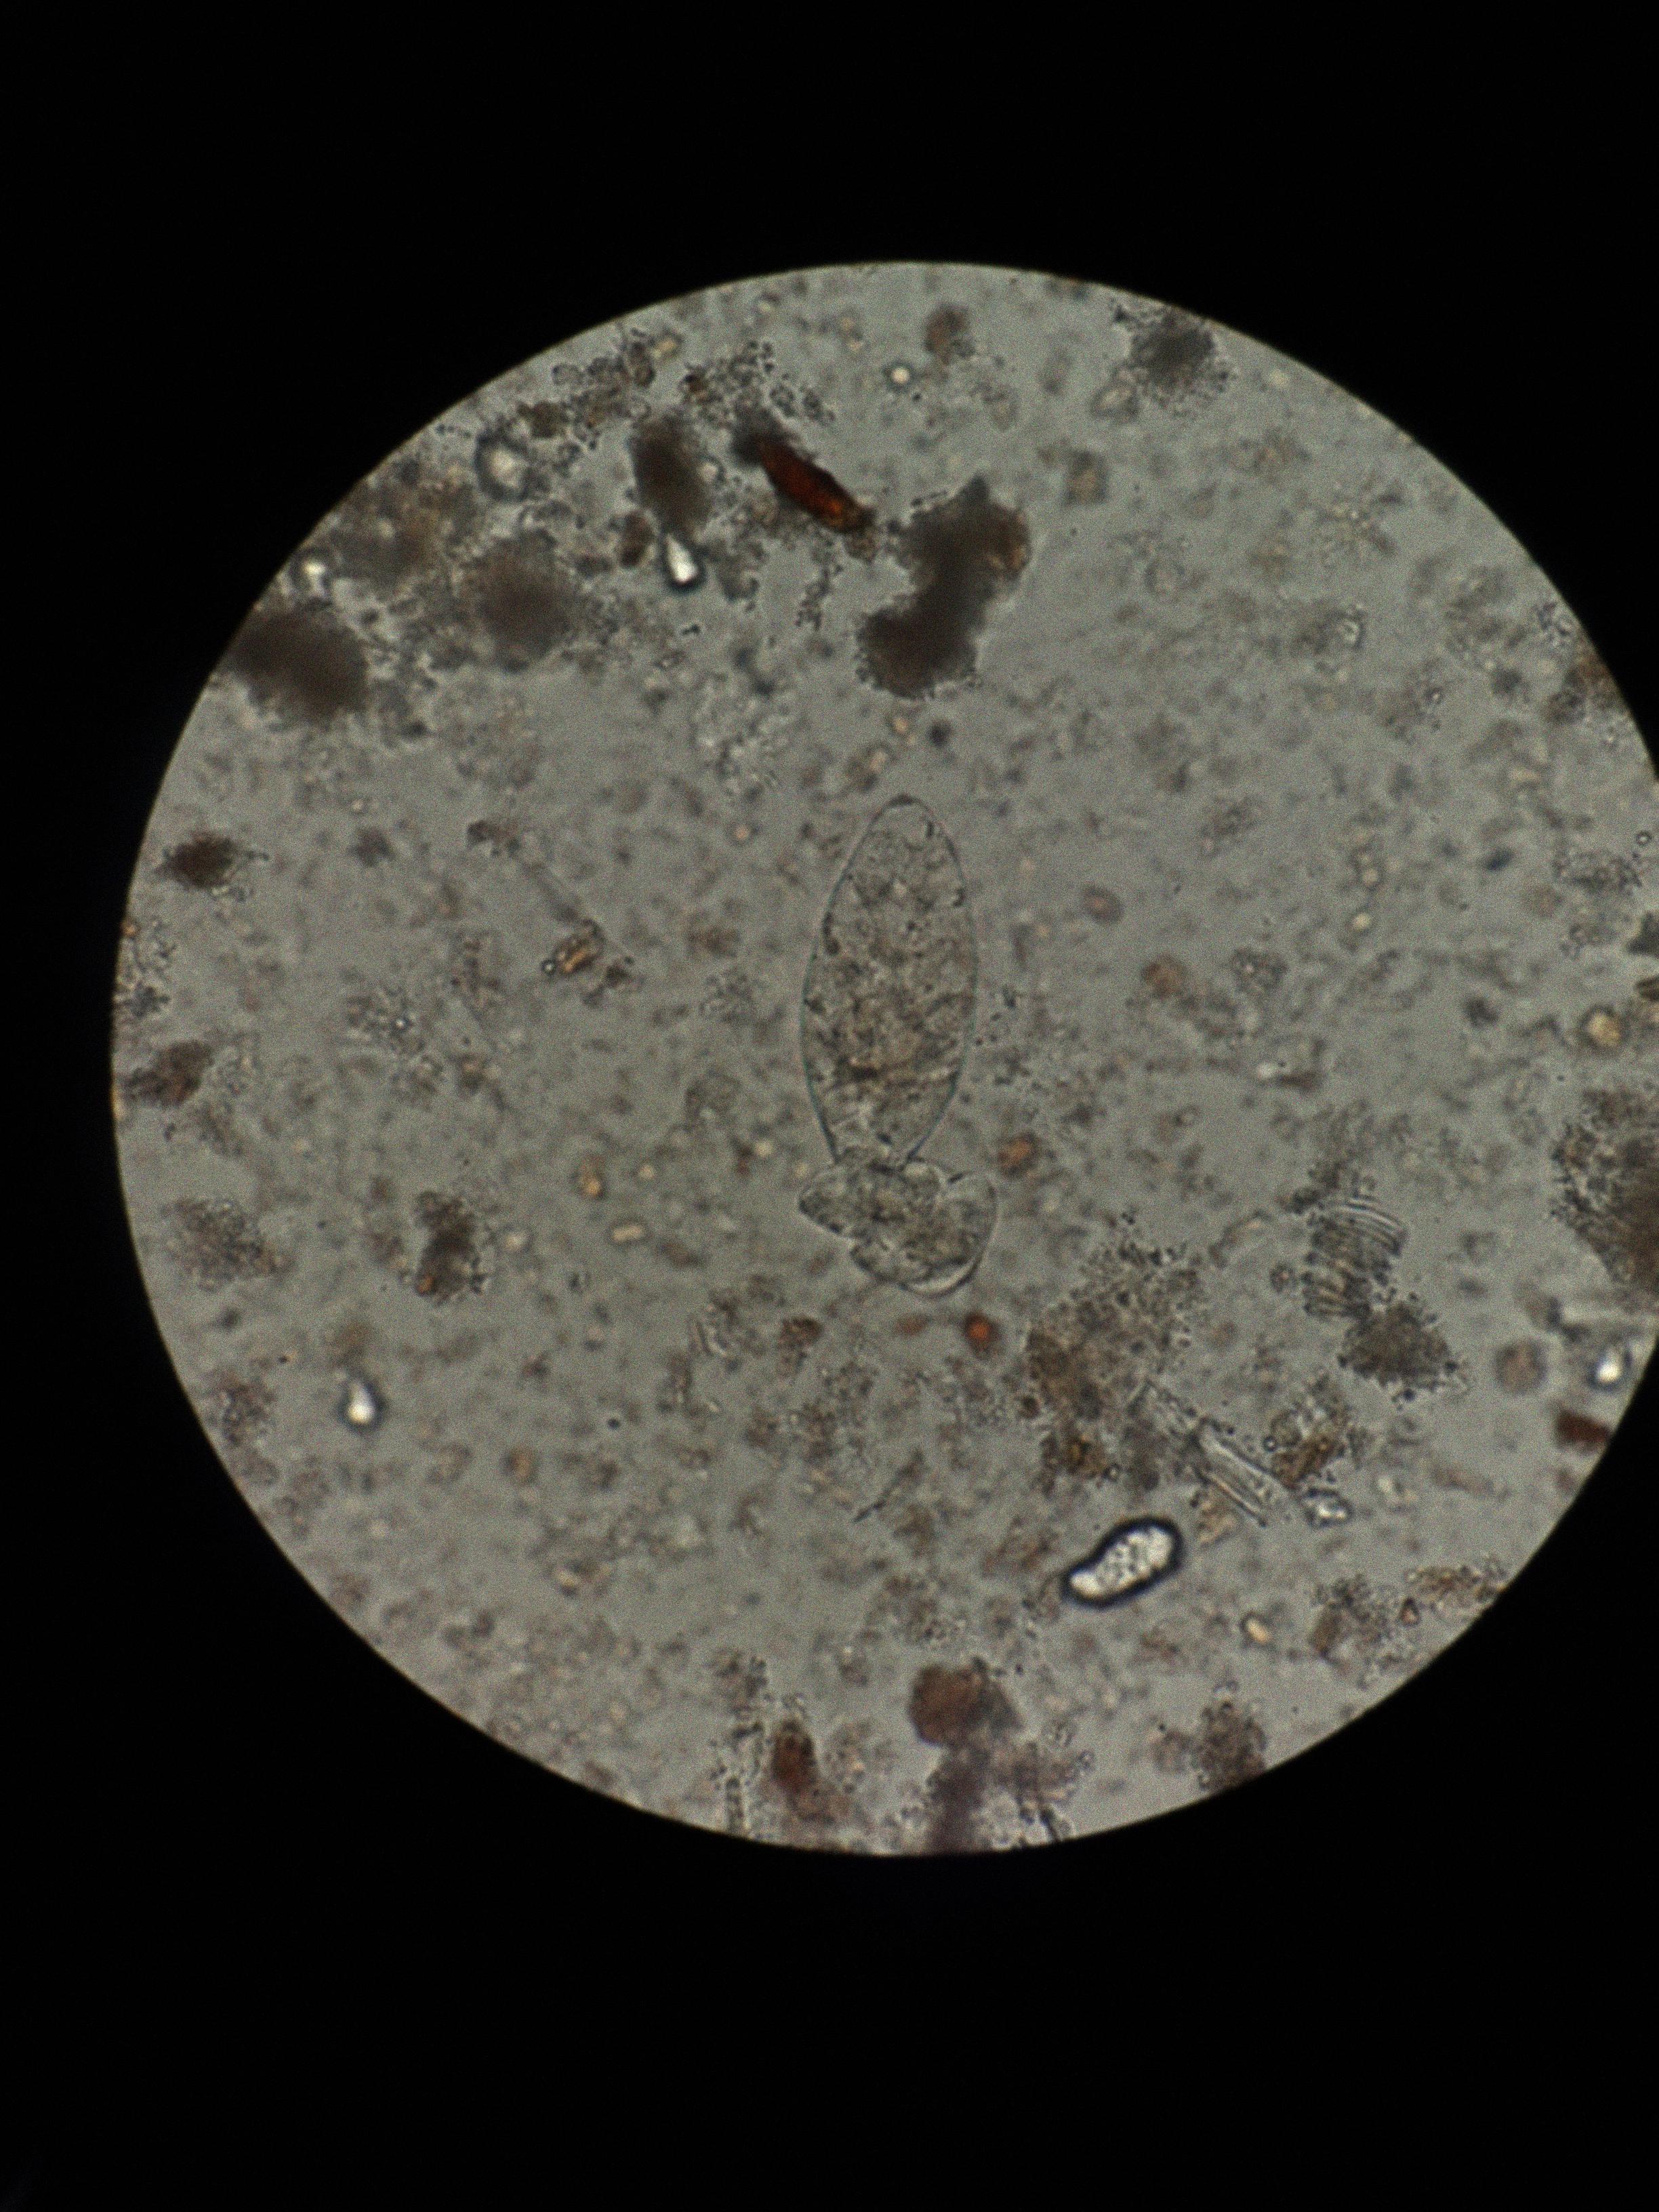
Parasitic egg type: Fasciolopsis buski